Field crop: maize
Growth stage: 2
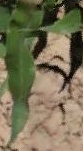
Species: maize